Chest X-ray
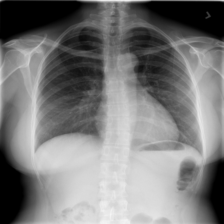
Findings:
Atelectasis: negative
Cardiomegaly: negative
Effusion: negative
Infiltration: negative
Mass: negative
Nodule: negative
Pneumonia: positive
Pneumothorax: negative
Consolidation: negative
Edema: negative
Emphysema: negative
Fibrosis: negative
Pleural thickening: negative
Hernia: negative